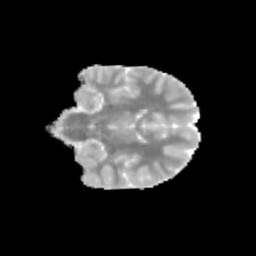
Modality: MD
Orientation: coronal
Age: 13
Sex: male
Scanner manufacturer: siemens
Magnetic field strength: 3 T
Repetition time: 3.8 s
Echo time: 0.07 s